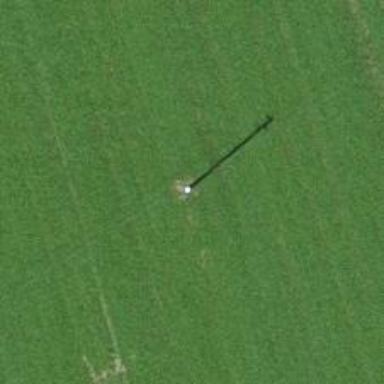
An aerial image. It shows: Minor power line.